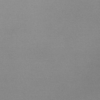
Label: dusty